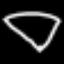
Label: diamond